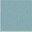
Piece: xx